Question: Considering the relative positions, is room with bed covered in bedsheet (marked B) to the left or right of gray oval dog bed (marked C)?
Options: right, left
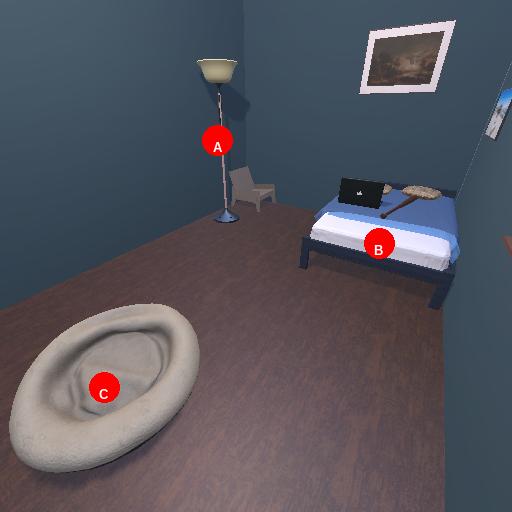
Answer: right